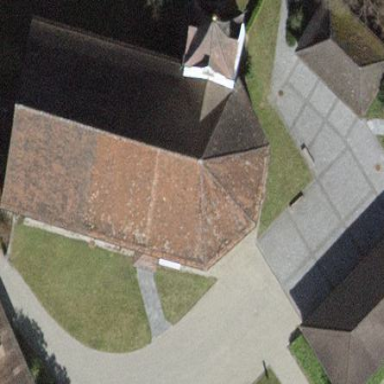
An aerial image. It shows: Church which is place of worship.